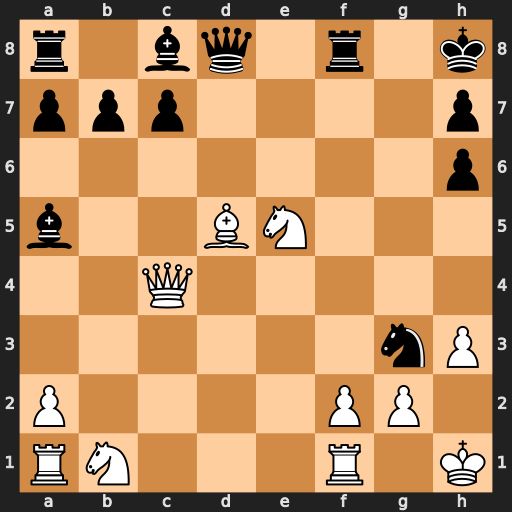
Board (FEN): r1bq1r1k/ppp4p/7p/b2BN3/2Q5/6nP/P4PP1/RN3R1K
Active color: w
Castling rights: -
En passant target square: -
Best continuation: fxg3 Rxf1+ Qxf1